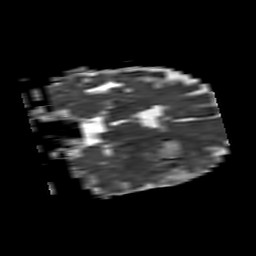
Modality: ADC
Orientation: coronal
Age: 61
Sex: male
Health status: ill
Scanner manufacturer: philips
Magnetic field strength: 3 T
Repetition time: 3.8 s
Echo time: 0.09 s